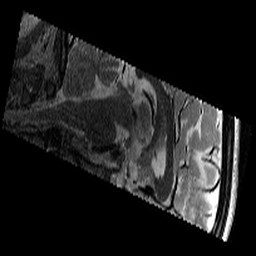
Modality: T2w
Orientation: sagittal
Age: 10
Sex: female
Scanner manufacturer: siemens
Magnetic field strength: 3 T
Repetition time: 9.23 s
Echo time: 0.067 s